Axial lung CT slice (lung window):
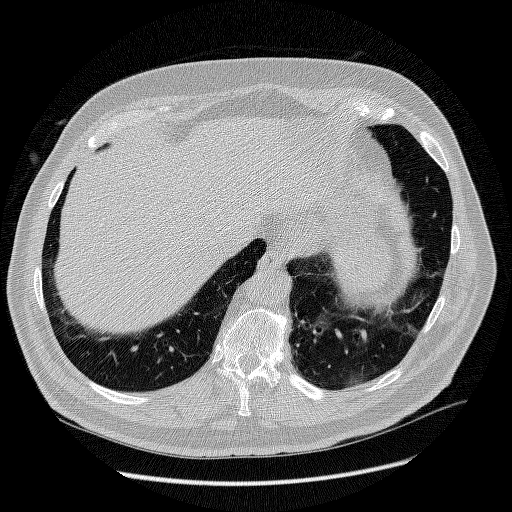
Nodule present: no